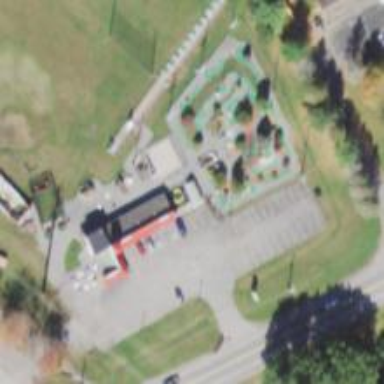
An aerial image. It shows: Miniature golf course.